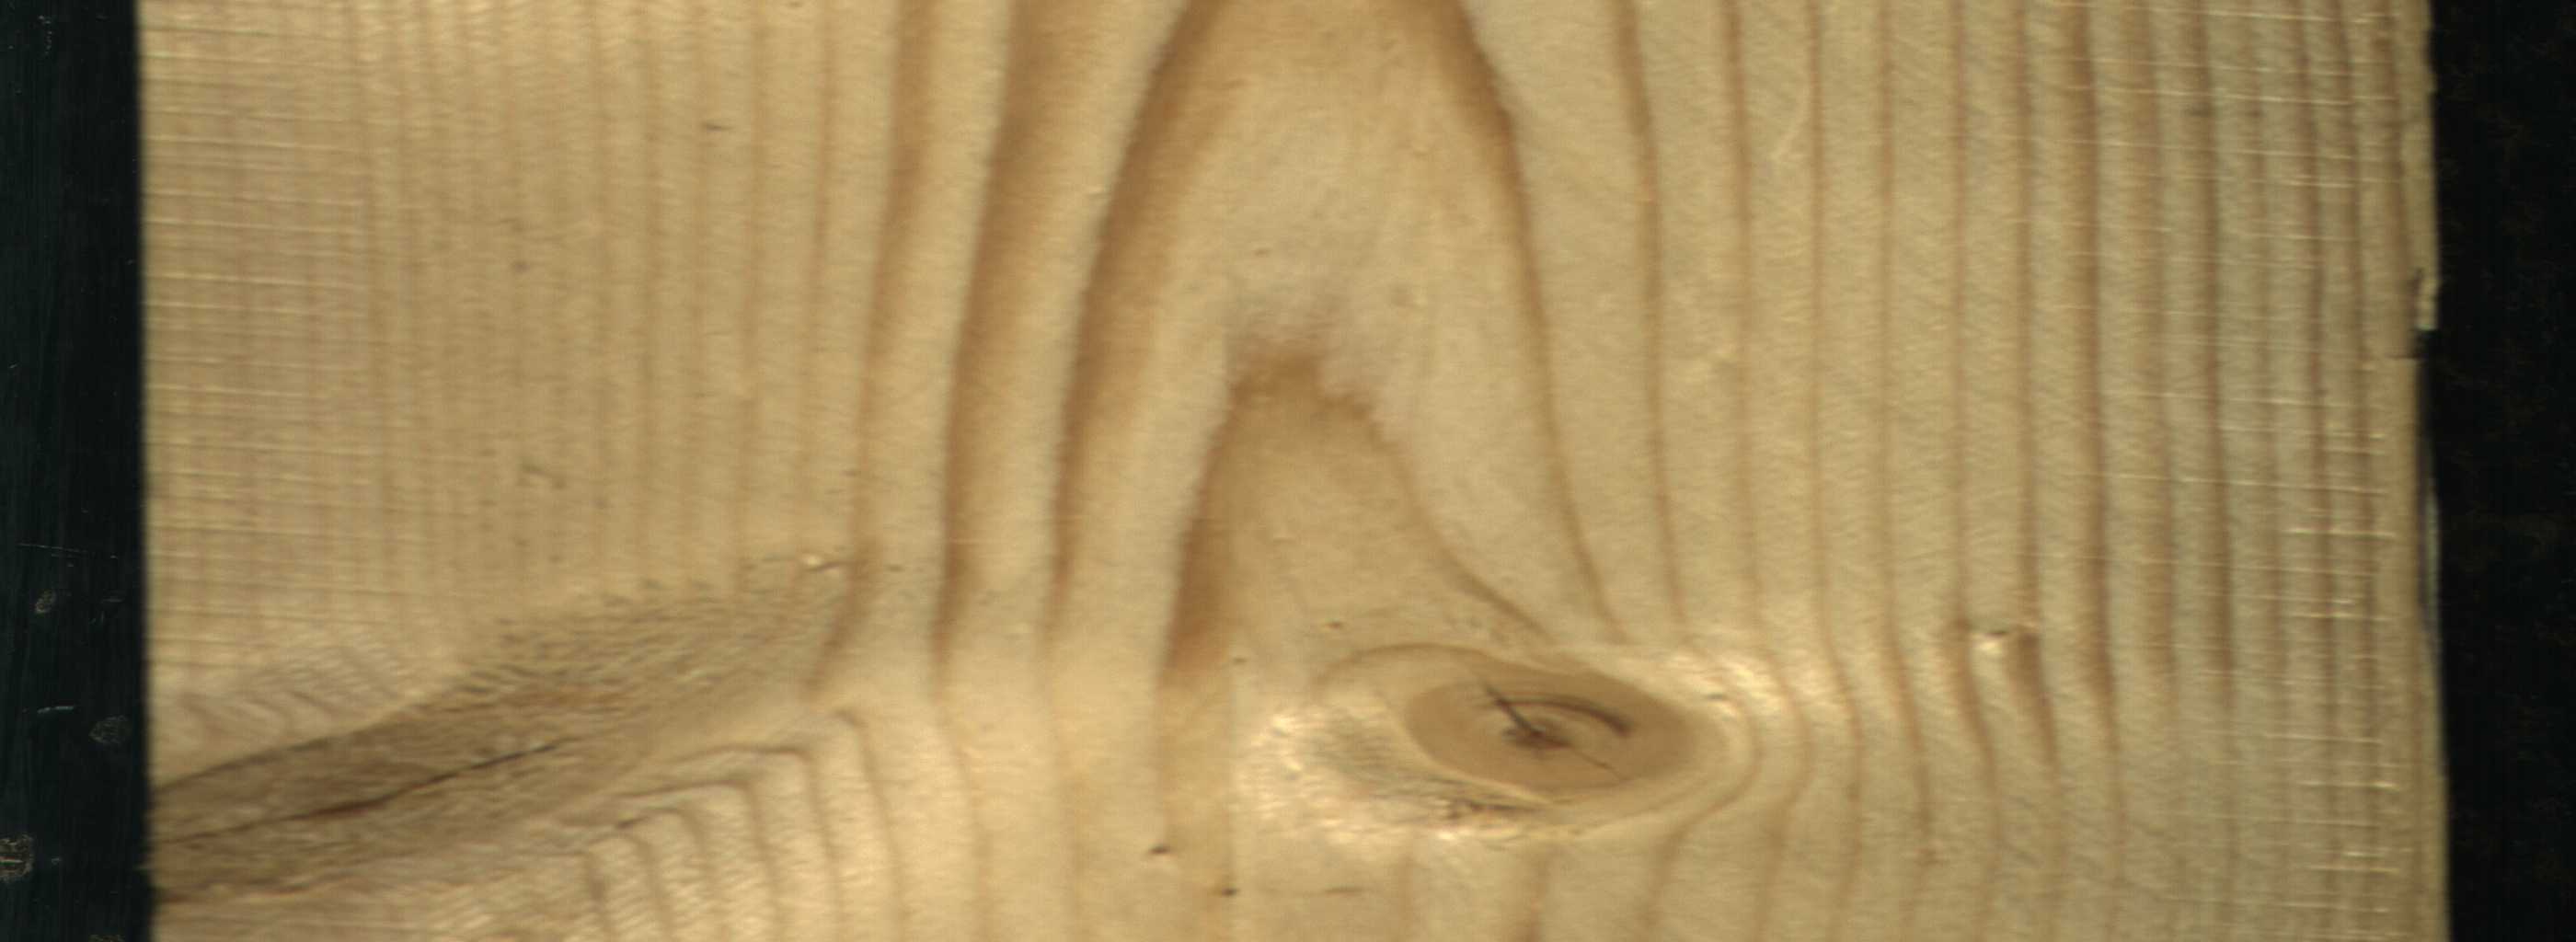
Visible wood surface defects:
knot_with_crack
knot_with_crack